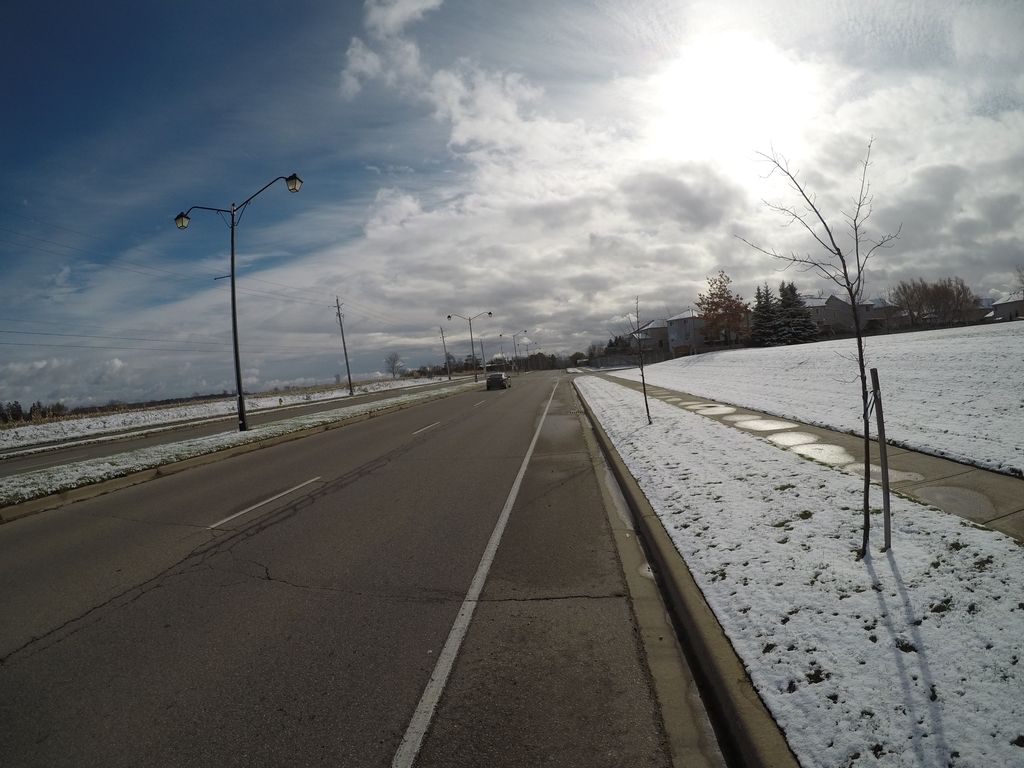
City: kitchener-waterloo